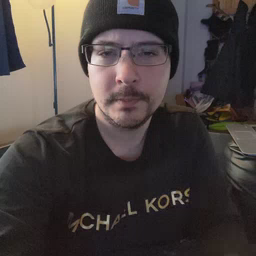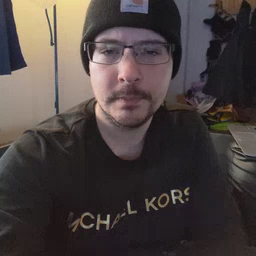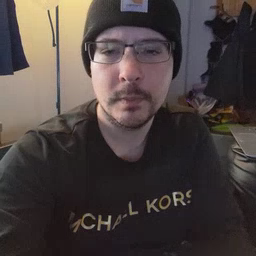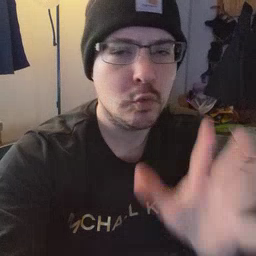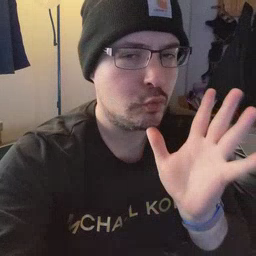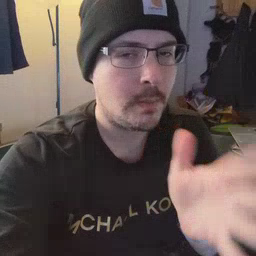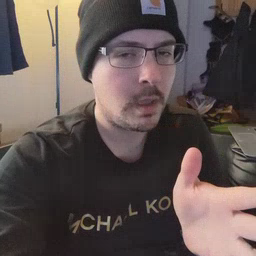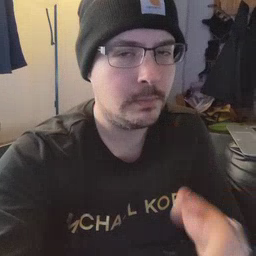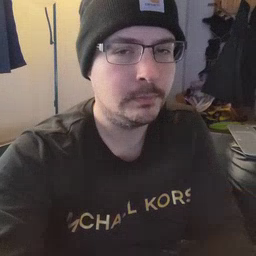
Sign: grandma